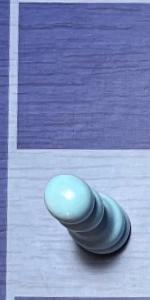
Label: Pawn_White